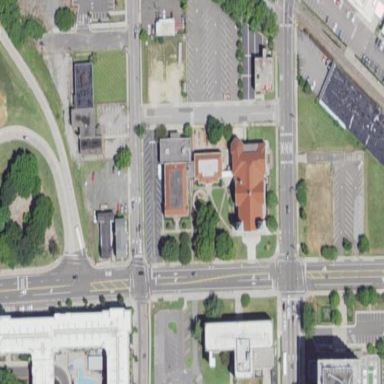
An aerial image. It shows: Building serving as place of worship.